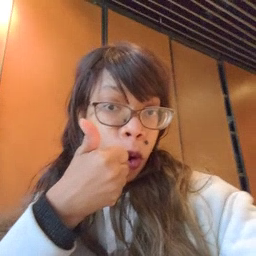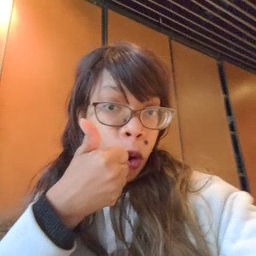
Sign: tomorrow